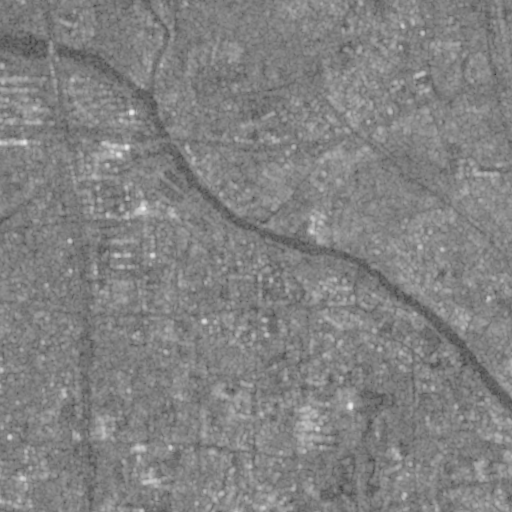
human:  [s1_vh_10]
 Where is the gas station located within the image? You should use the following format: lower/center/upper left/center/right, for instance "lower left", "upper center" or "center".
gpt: The gas station is located in the upper right of the image.
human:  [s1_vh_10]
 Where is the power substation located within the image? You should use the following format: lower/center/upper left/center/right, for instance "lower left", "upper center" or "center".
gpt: The power substation is located in the lower center of the image.
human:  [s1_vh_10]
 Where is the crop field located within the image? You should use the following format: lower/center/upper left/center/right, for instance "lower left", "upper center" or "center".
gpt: There is no crop field in the image.

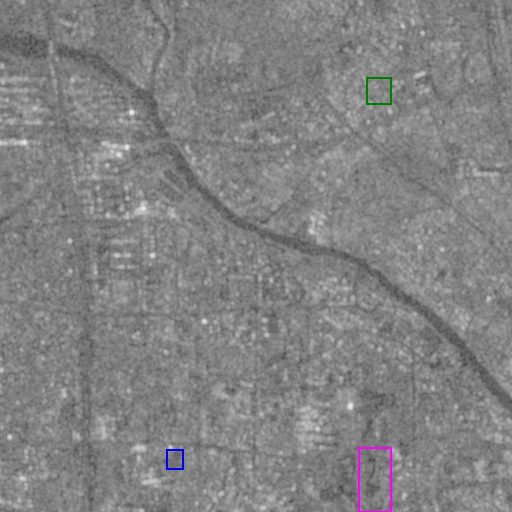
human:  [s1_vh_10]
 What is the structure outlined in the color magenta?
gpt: The structure outlined in magenta is a park.
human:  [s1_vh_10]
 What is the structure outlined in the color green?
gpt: The structure outlined in green is a parking lot.
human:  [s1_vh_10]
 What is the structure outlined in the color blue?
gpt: The structure outlined in blue is a stadium.
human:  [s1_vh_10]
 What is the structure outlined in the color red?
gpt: There is no red outline.